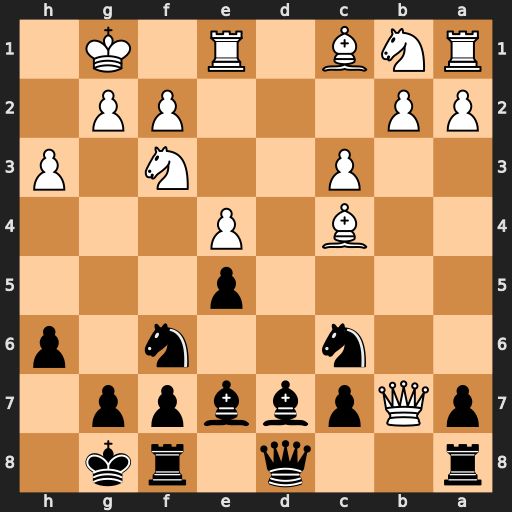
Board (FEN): r2q1rk1/pQpbbpp1/2n2n1p/4p3/2B1P3/2P2N1P/PP3PP1/RNB1R1K1
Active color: b
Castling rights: -
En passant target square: -
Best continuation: a6 Qb3 Na5 Qd1 Nxc4